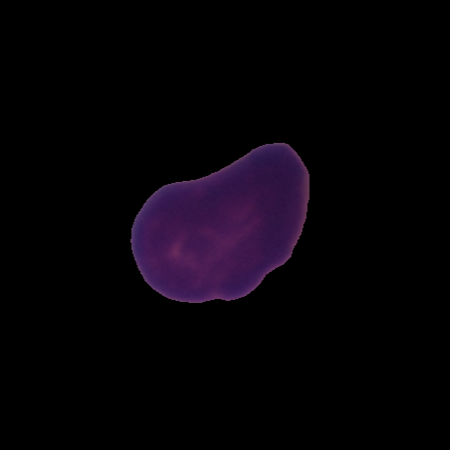
Label: healthy